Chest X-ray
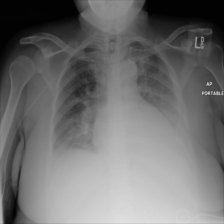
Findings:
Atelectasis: positive
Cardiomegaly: positive
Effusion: positive
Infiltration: negative
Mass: positive
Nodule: negative
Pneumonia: negative
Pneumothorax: negative
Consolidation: positive
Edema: negative
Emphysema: negative
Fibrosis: negative
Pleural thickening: negative
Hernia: negative